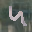
Label: 4